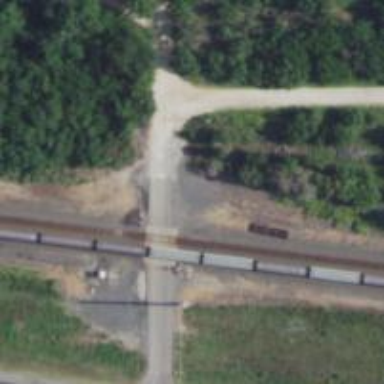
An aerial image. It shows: Level crossing along the railway.